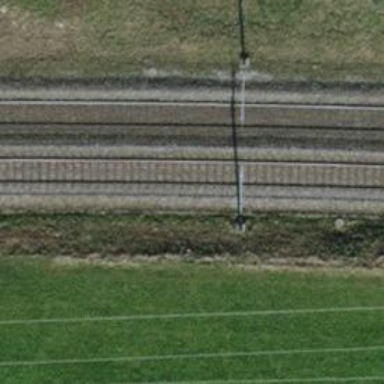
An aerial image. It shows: Solitary milestone along the railway.